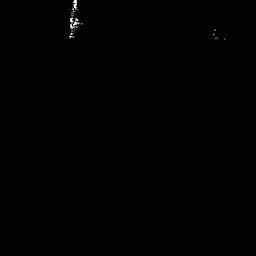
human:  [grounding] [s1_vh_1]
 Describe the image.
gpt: In the satellite image, there is  <ref>1 small ship </ref> <box>[[25, 5, 31, 15, 0]]</box> located at top left.